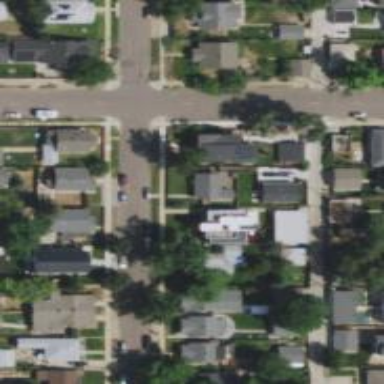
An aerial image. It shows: Residential road with separate sidewalk.